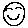
Label: smiley face